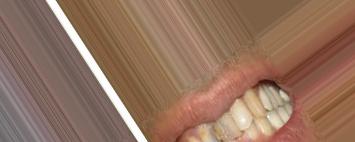
Condition: Tooth Discoloration